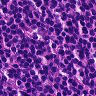
Metastatic tissue present: no